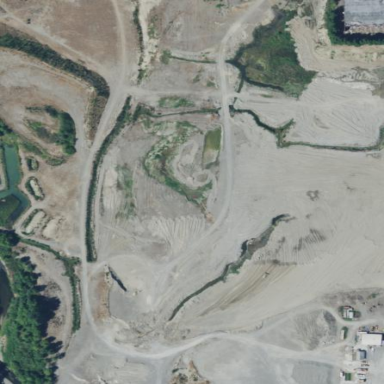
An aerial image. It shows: Quarry area.